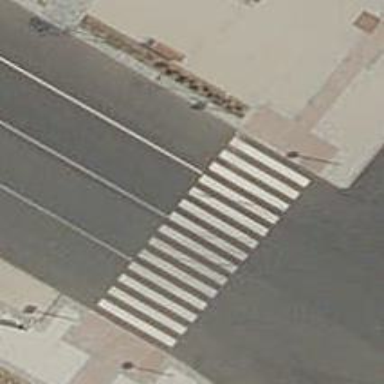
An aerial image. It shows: Uncontrolled zebra crossing on the road.